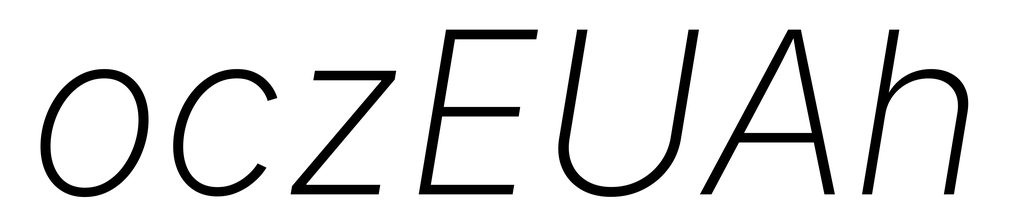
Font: Inter-Italic_ExtraLight_Italic